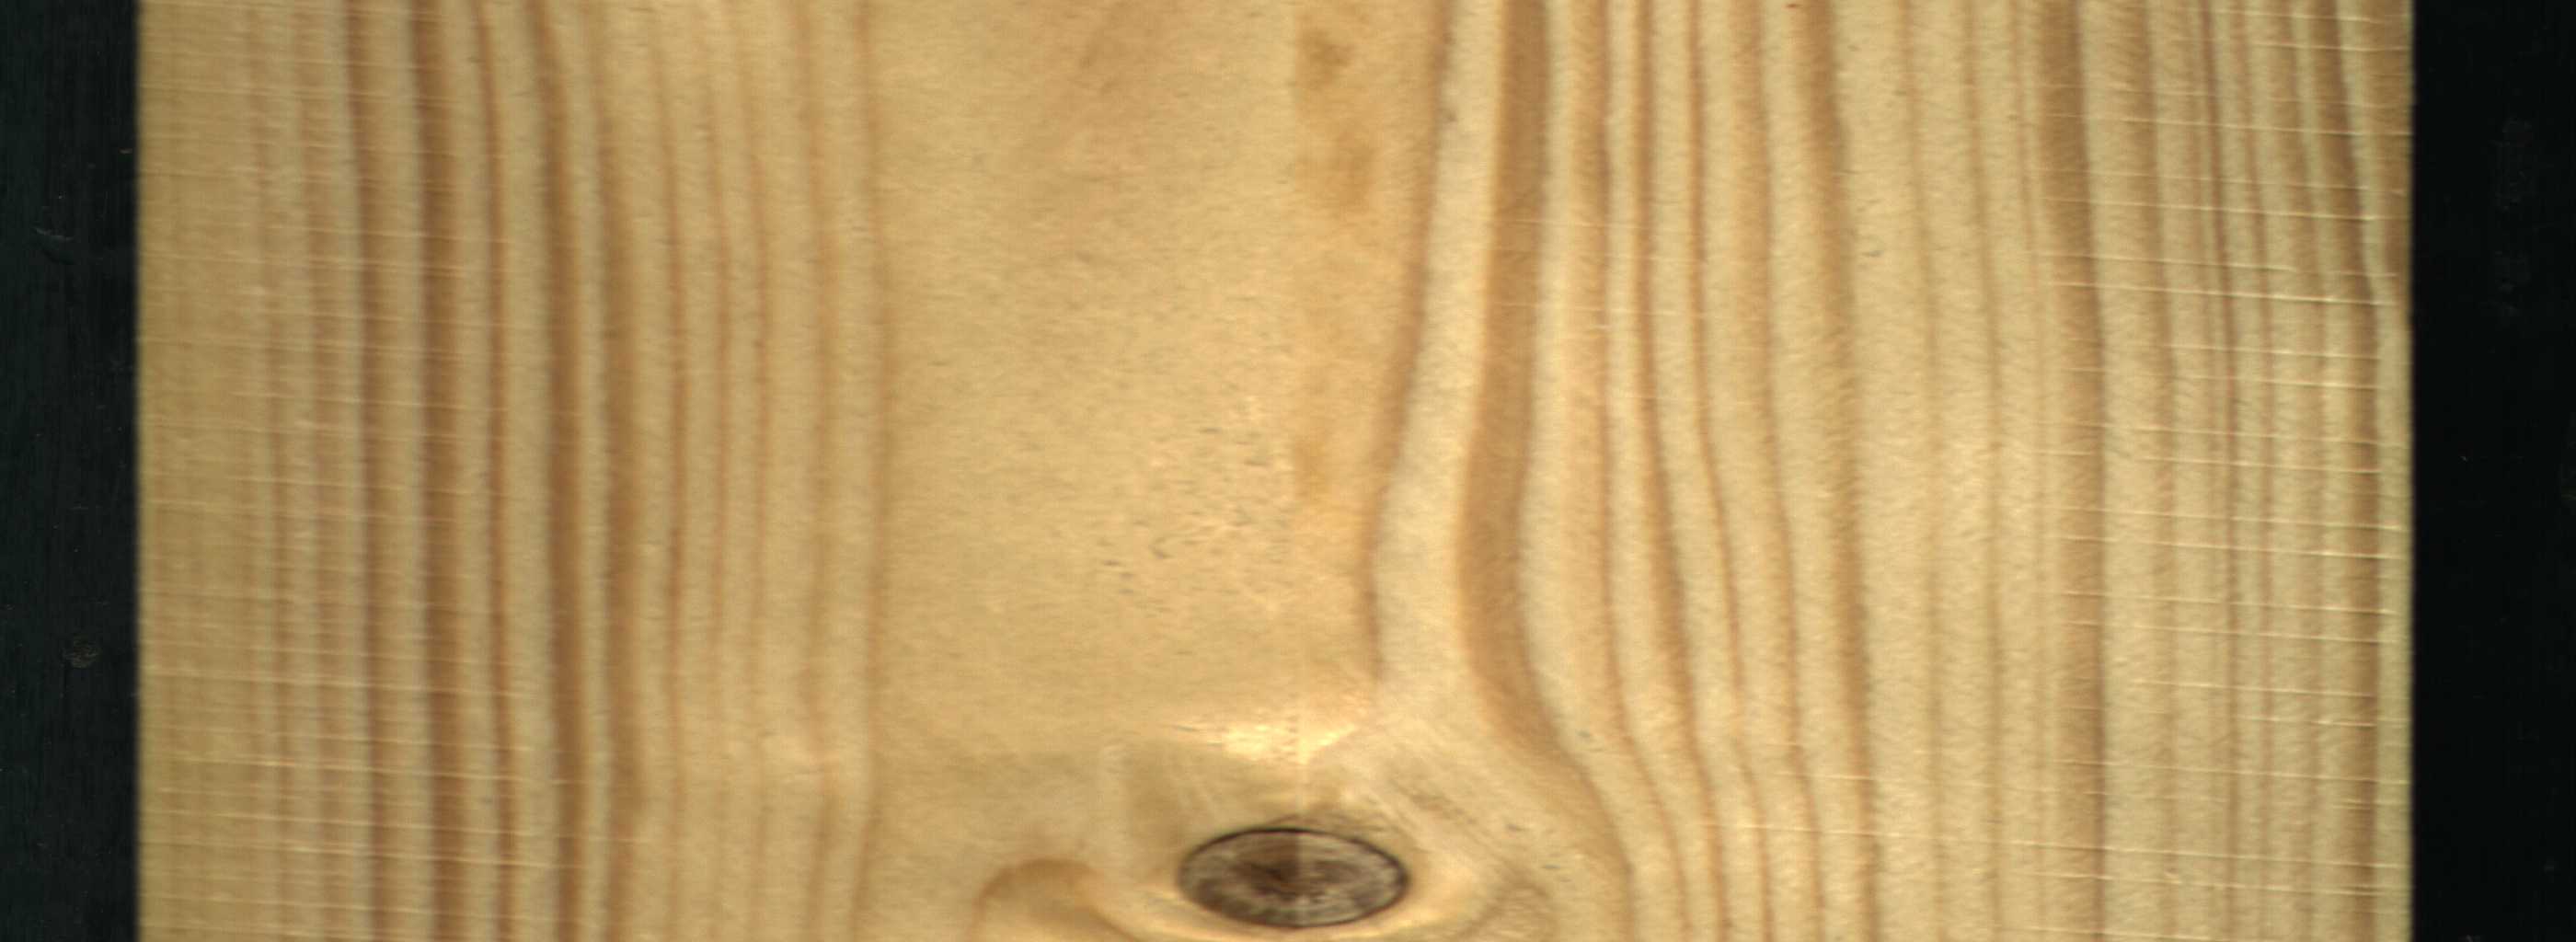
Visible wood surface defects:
Live_Knot